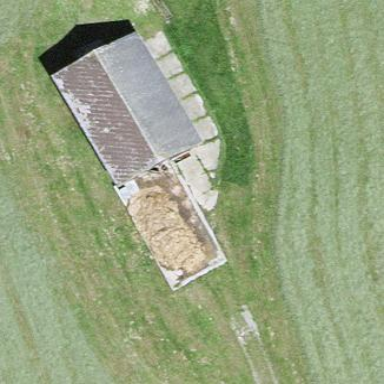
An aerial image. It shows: Gabled roof on farm auxiliary building.